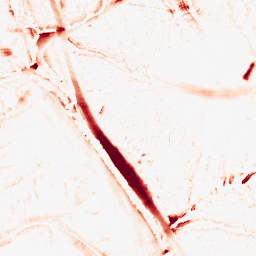
Category: morphological
Decomposition family: morphological_diamond
Decomposition parameters: operation: opening
radius: 10
Upsampling method: sinc_blackman
Upsampling parameters: scale: 2
kernel_size: 16
Upsampling scale: 2